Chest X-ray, PA view. Patient: 25 years old, sex M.
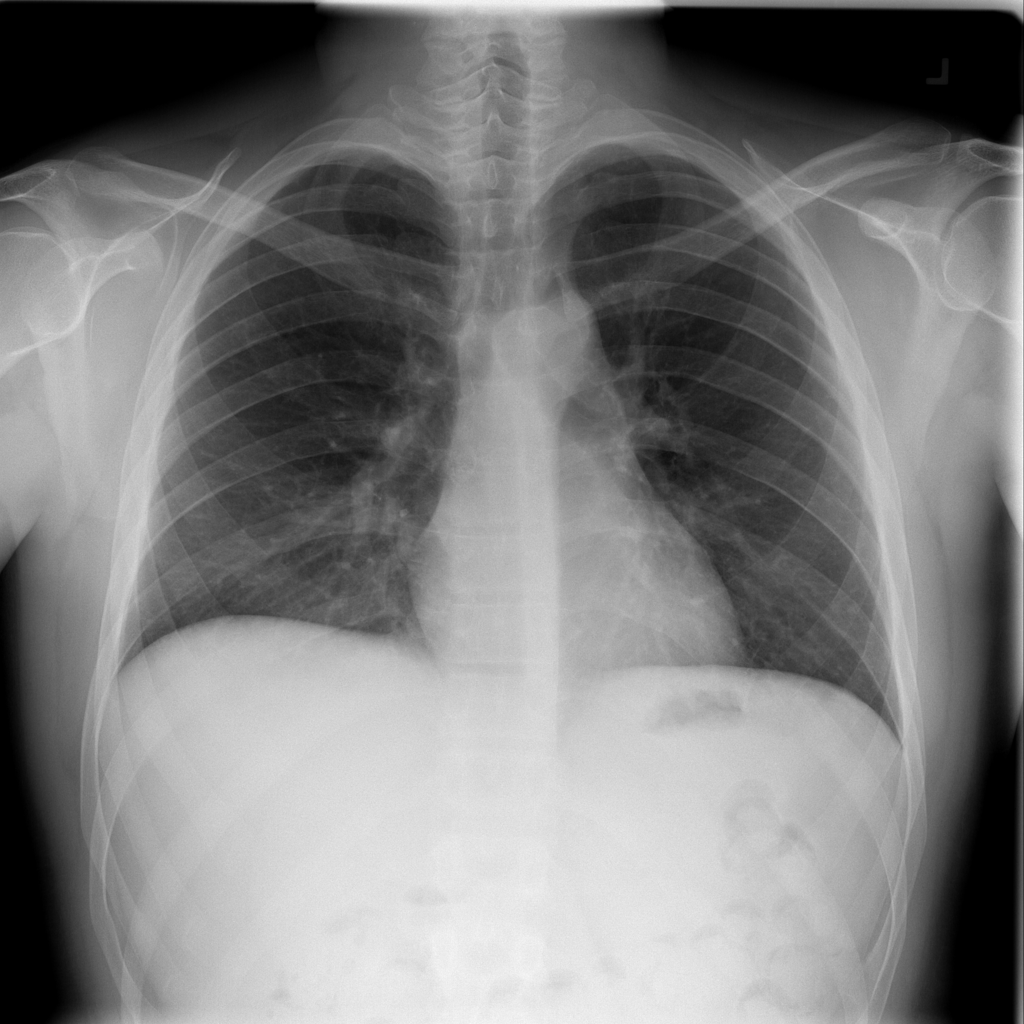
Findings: No Finding